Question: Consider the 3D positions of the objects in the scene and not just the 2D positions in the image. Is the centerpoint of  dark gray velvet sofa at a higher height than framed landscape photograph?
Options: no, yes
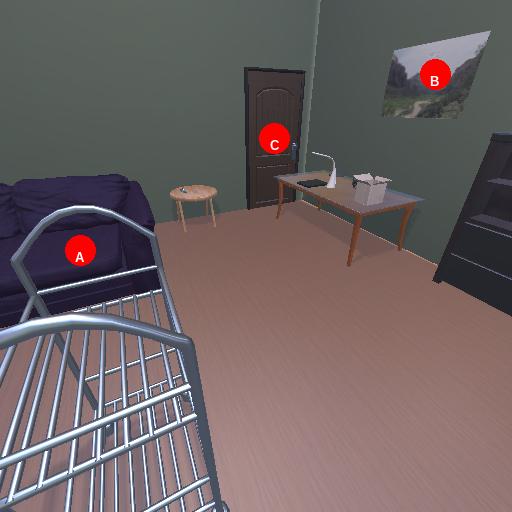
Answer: no